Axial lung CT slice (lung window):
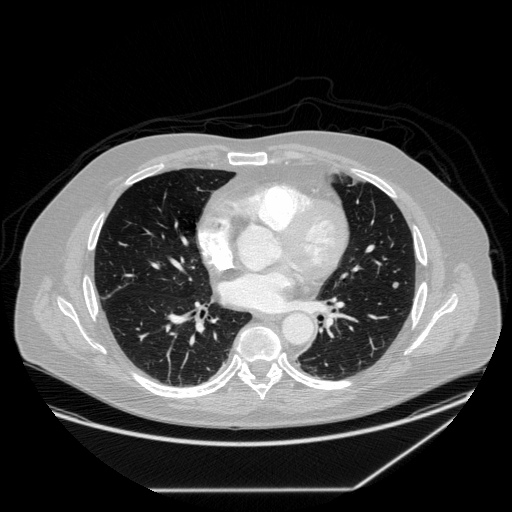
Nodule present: yes
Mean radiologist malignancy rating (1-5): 2.5